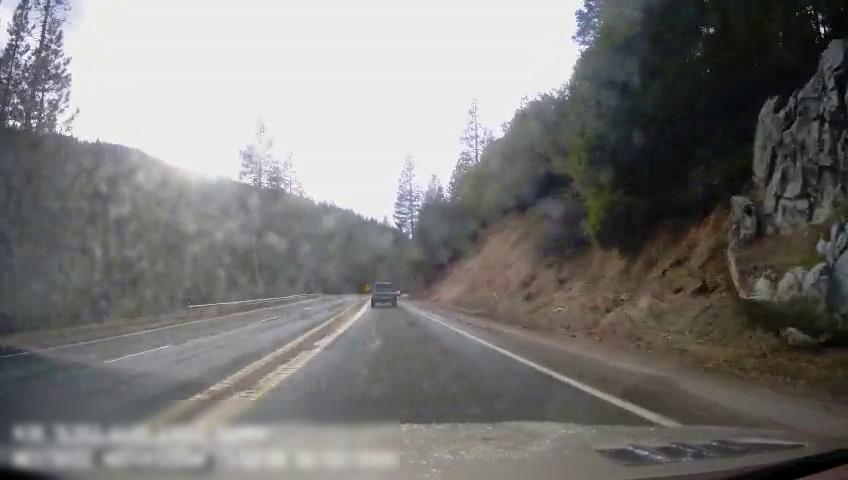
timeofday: Day
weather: Sunny
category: Drivable Space
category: Vehicles | Truck
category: Lanes | Current Lane
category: Lanes | Opposite Lane
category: Lanes | Opposite Lane
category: Lanes | Opposite Lane
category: Lanes | Opposite Lane
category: Lanes | Opposite Lane
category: Lanes | Opposite Lane